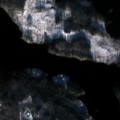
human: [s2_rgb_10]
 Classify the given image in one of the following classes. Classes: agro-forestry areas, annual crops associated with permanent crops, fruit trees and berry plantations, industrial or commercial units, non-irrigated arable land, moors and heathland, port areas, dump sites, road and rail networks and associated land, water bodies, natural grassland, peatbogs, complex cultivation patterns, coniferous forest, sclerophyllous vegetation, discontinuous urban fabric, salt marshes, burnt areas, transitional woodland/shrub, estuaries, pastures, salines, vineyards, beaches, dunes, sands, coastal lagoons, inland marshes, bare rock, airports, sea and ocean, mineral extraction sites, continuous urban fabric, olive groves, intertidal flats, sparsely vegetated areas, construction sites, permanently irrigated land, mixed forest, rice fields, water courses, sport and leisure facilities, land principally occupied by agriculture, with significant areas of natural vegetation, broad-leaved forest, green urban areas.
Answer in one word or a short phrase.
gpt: coniferous forest, mixed forest, transitional woodland/shrub, water bodies